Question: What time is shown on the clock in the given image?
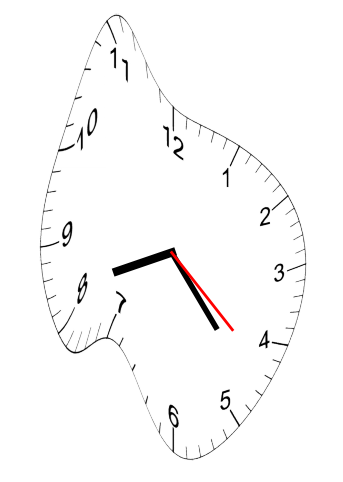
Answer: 08:23:22